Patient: sex F, age 65
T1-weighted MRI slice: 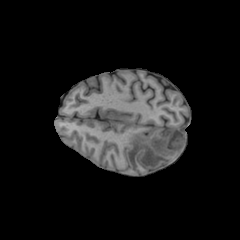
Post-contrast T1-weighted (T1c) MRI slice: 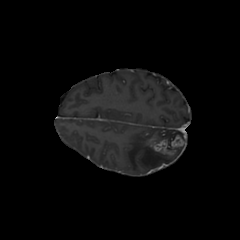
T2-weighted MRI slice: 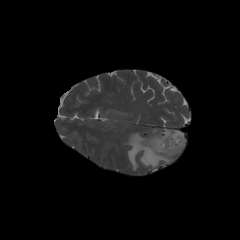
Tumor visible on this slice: yes
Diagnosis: Glioblastoma, IDH-wildtype
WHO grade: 4